Interaction volume radius: 5 \u00c5
Interaction volume height: 30 \u00c5
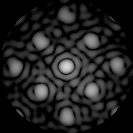
Disorder parameter: 0.2035